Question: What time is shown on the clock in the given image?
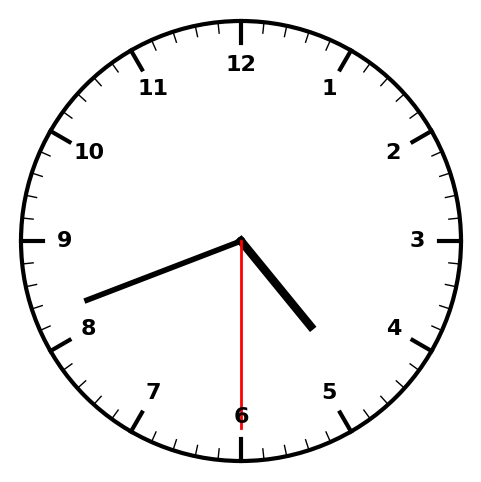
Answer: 04:41:30